Question: I'm generating the docs of my python library with Sphinx. I use the extension <URL>
'''
extensions = [
"sphinx.ext.autodoc",
"sphinx.ext.doctest",
"sphinx.ext.intersphinx",
"sphinx.ext.ifconfig",
"sphinx.ext.viewcode", # Add links to highlighted source code
"sphinx.ext.napoleon", # to render Google format docstrings
]
'''
This generates a link to the source documentation, similarly to:
'''
class MyClass(param1, param2)[source]
'''
like in this image:

If I press source, I see the source code correctly in my HTML page.
I would like to do exactly the same when I generate a LaTeX file. I can't find in the documentation how to add the source code when you create a pdf from LaTeX. Any hint?
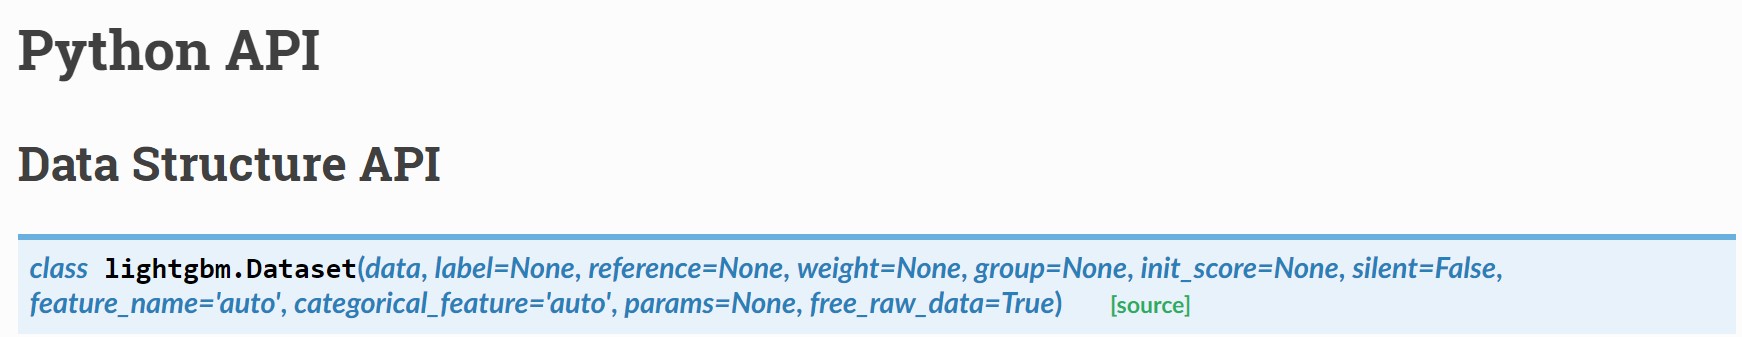
Answer: There is a way to add code to python through a package called <URL>. This package allows one to show code and even complete files.
For implementing this, in 'conf.py' you can add:
'''
latex_elements = {
"papersize": "letterpaper",
"pointsize": "10pt",
"figure_align": "htbp",
"preamble": r"""
\usepackage{listings}
\lstset{
language=Python, % the language of the code
title=\lstname % show the filename of files included with \lstinputlisting; also try caption instead of title
}
""",
}
'''
there are more settings that can be added to 'lstset'.
Then the code can be added in the '.rst' file as:
'''
.. raw:: latex
\section{Code}
\lstinputlisting{../../../path/to/my/file.py}
'''